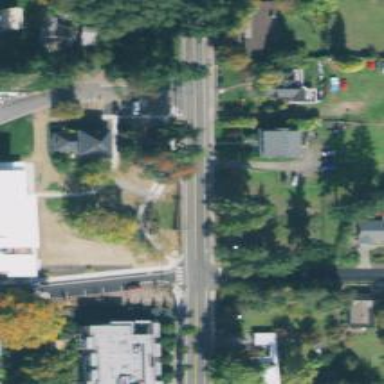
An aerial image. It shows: Crossing with paired lines markings on the road.